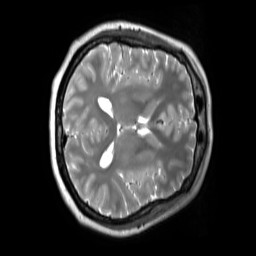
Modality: T2w
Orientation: axial
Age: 35
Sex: female
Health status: ill
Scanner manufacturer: siemens
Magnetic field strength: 3 T
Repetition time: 2.8 s
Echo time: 0.326 s